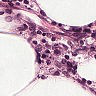
Metastatic tissue present: no